Question: Some characters in my font are connecting to adjacent characters. This behavior is present in Safari 7.0.4 and Chrome 35.0.x; it is not present in Firefox. Below is a screenshot of the behavior. <URL>.
This issue is that the 'F's' and the 'i's' are sticking together. I am able to prevent this in Chrome by using '-webkit-font-feature-settings: "liga" 0;' <URL>.

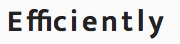
Answer: From your image, it does not look like a 'letter-spacing' issue, as your first 'i'does not have the dot on top of it. You might have the css property <URL> set to 'common-ligatures'. Try setting it to 'no-common-ligatures'.
Based on the provided jsfiddle, replacing 'text-rendering: optimizeLegibility' with 'text-rendering: optimizeSpeed;' solves your problem.
<URL> on 'text-rendering'.